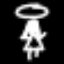
Label: angel